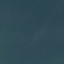
Label: SeaLake